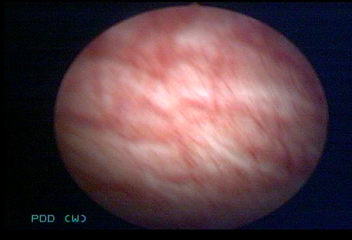
Modality: WLC
Class: Normal mucosa
Bladder cancer association: No